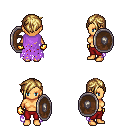
a pixel art fantasy rpg character, female body template, human, tanned skin, maroon tattered cape, red pants, blonde pixie cut hairstyle, gold gloves, shield, four views (front, back, left, right), 2x2 character sprite sheet, small pixel art, hard edges, no anti-aliasing